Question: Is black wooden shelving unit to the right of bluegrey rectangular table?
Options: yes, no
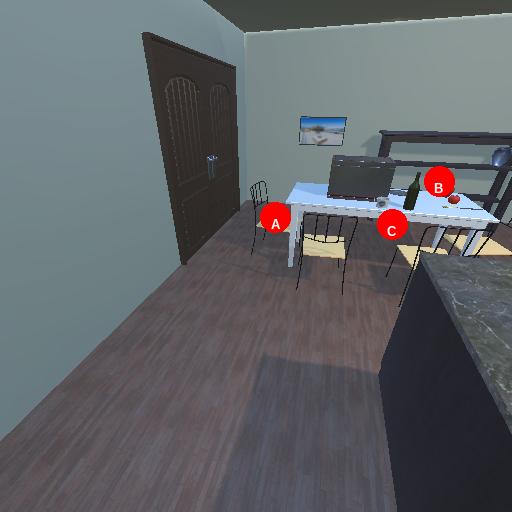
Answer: yes